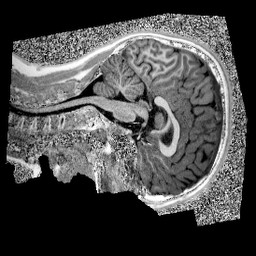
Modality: UNIT1
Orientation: sagittal
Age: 12
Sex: male
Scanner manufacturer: siemens
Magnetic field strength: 3 T
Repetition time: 4 s
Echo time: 0.00299 s